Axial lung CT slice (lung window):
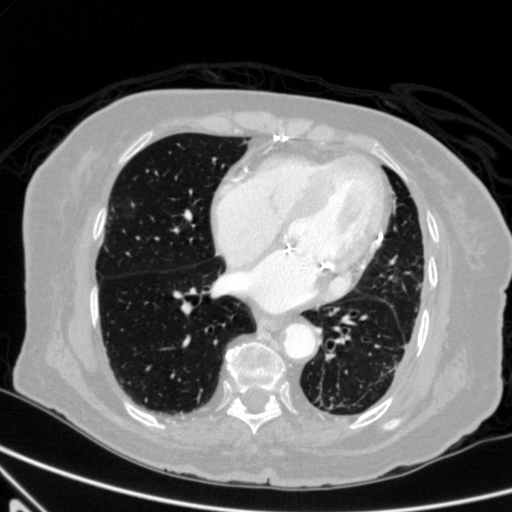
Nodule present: no